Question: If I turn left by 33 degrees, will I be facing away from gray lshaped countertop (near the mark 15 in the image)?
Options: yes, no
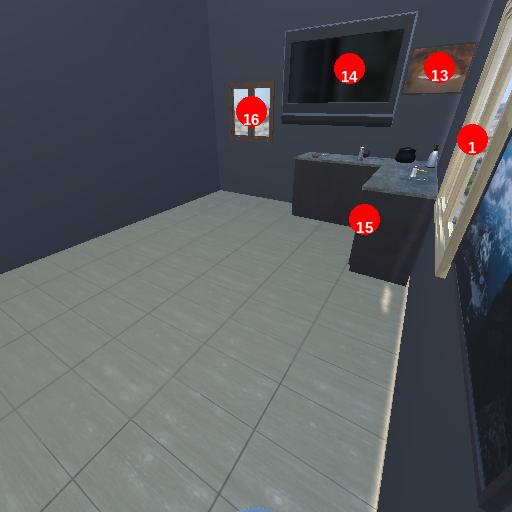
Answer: yes